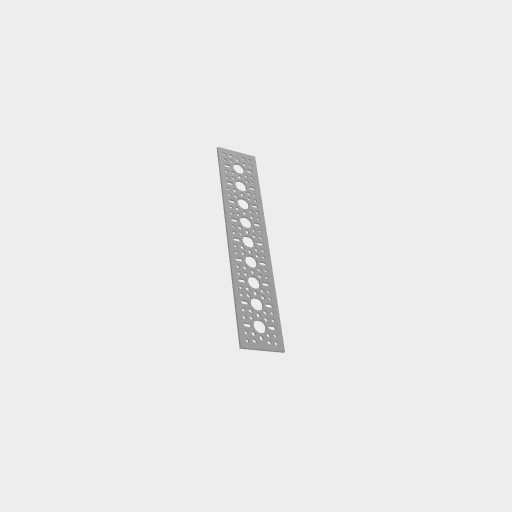
Part: PatternPlate1x9H